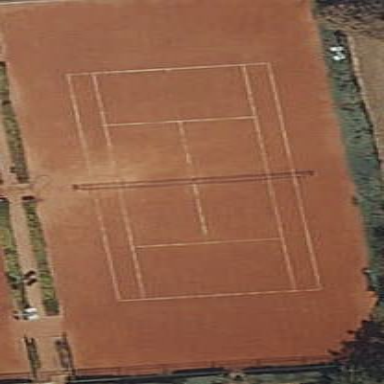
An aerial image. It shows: Tennis court on the leisure land pitch.